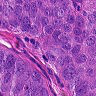
Metastatic tissue present: yes